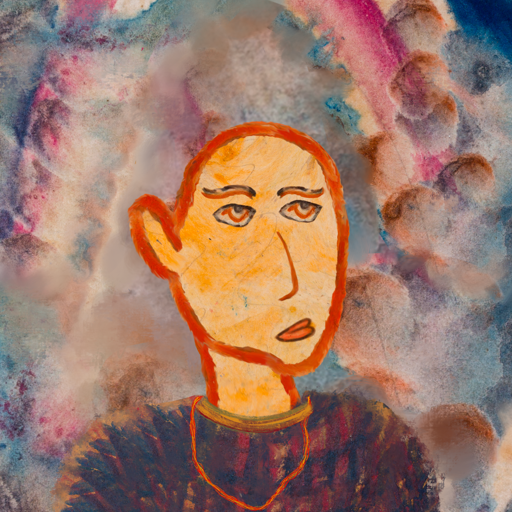
Background: Rupkatha, Head And Neck Side: Experience, Face Side: Experience, Bust: In_The_Sun, Hair Side: Blank, Head Accessory: Blank, Second Necklace: Gypsy_Mother_2, Necklace: Mother_And_Son_Son, Baby: Blank